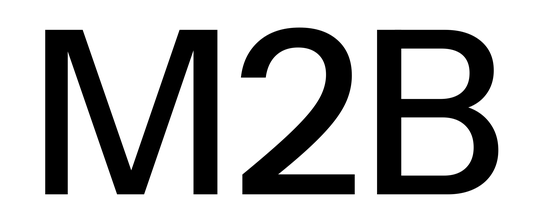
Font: InstrumentSans_Medium